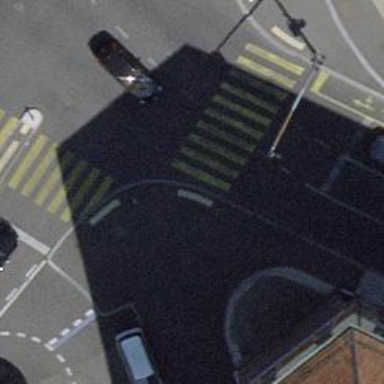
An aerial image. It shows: Kerb barrier.